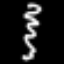
Label: squiggle